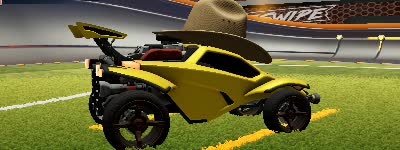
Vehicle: octane